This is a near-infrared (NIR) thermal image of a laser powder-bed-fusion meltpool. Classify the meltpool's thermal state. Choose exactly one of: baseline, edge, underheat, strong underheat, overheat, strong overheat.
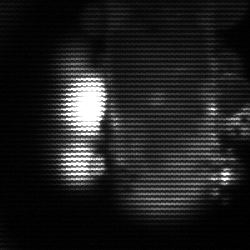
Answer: strong underheat